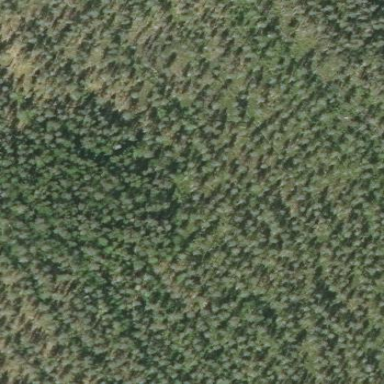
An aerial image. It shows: Needle-leaved woodland.